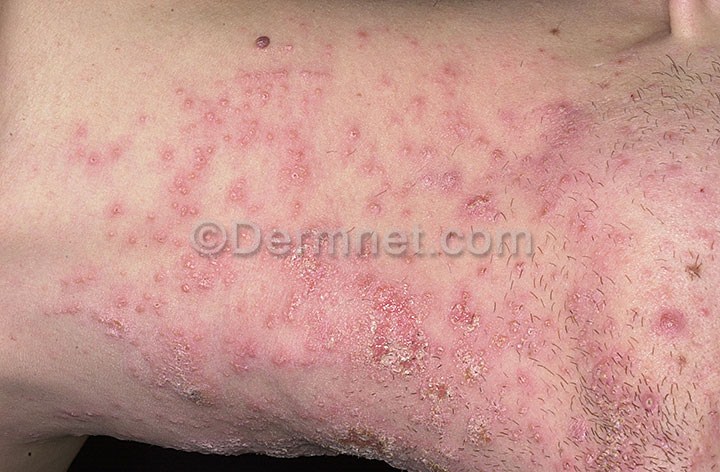
Disease: Cellulitis Impetigo and other Bacterial Infections